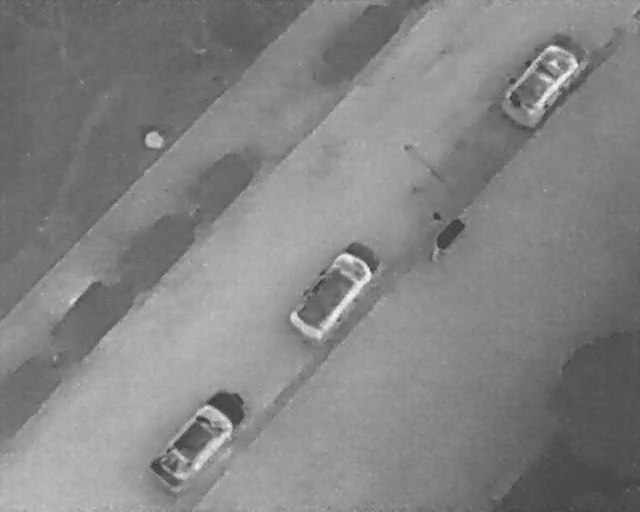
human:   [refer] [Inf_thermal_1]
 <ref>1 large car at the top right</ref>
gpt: <box>[[77, 11, 91, 21, 36]]</box>